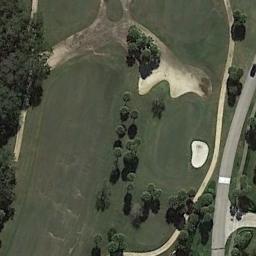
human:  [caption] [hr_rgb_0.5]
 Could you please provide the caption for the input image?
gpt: There are a few bunkers and a few paths on the large green lawn on the golf course and many trees .

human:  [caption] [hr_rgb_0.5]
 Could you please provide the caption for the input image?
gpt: Many trees are near the golf course .

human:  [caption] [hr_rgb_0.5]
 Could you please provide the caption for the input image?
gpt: The golf course has a putting green, Some fairways, Roads, Barrier trees and sandpits and some barrier trees are on both sides of the fairways .

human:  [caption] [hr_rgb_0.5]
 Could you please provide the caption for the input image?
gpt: At the intersection of the three paths, There are two bunkers .

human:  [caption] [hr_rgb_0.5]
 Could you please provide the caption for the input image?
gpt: There are some green trees and a bunker beside a path on the golf course .